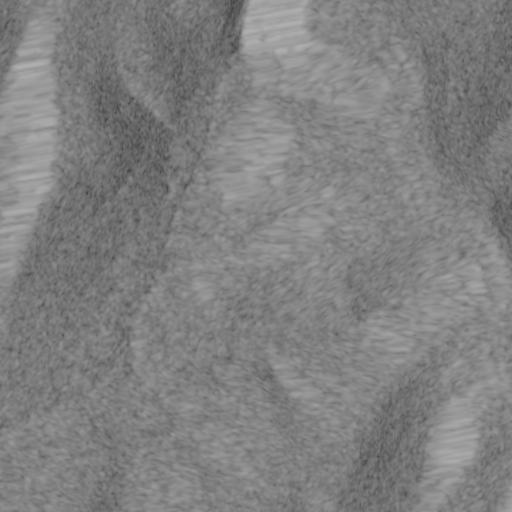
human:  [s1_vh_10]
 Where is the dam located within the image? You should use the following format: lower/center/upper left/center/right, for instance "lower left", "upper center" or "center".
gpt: The dam is located in the upper center of the image.
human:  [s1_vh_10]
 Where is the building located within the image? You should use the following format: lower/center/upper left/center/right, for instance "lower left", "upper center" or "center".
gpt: The building is located in the upper center of the image.
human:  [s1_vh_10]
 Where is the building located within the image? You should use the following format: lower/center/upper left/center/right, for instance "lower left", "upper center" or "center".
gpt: The building is located in the lower left of the image.
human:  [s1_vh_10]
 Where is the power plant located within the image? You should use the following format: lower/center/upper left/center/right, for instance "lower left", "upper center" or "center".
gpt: There is no power plant in the image.

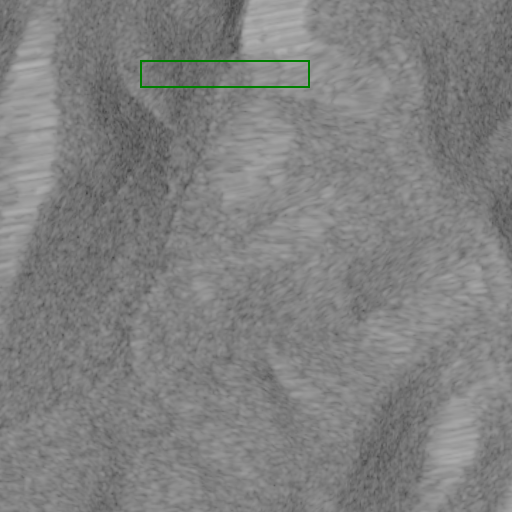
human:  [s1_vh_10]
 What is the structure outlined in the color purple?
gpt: There is no purple outline.
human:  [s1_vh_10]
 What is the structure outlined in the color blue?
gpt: There is no structure outlined in blue.